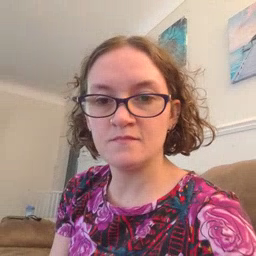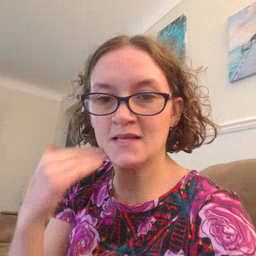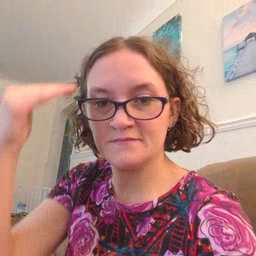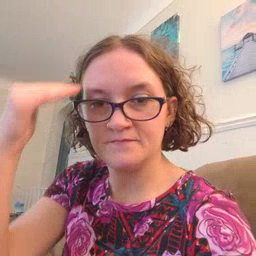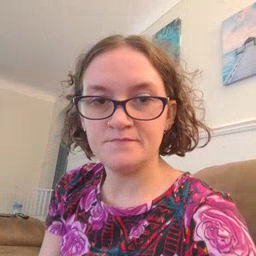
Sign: head